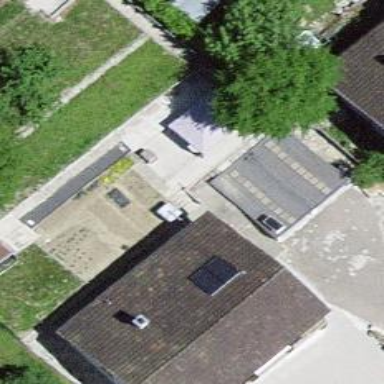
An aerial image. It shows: Garage.